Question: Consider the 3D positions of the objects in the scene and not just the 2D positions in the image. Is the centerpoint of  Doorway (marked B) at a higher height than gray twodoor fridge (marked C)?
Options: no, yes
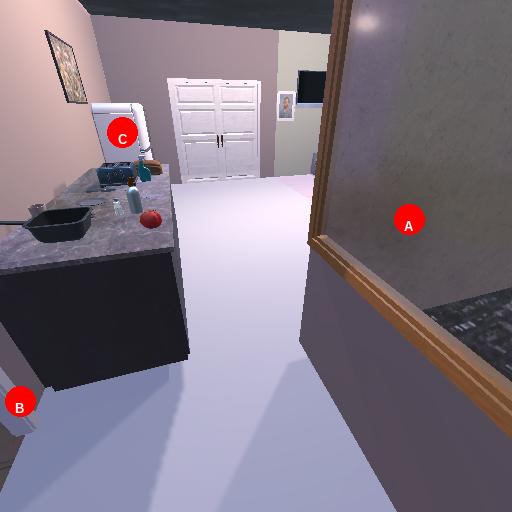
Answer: no